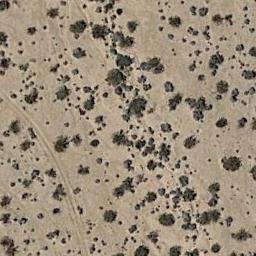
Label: chaparral